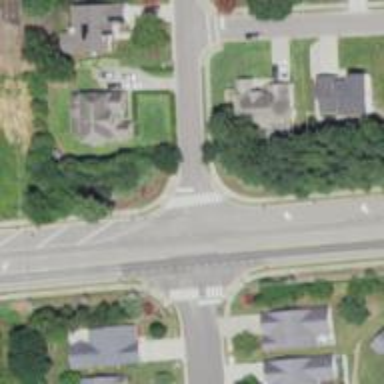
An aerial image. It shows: Asphalt footway with marked crossing.